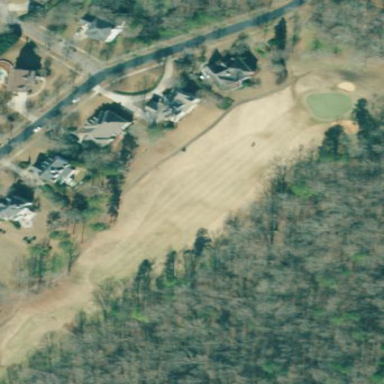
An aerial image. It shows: Golf course surrounded by greenery.